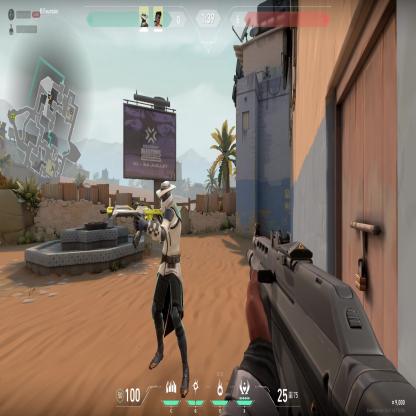
Label: teammate